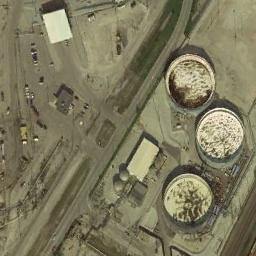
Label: storage_tank